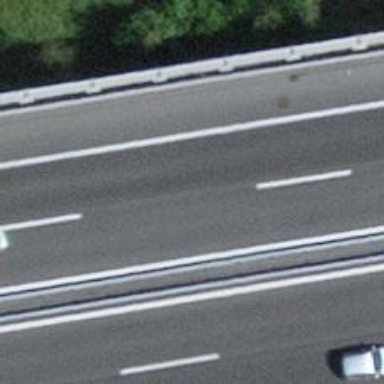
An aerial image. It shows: Bridge over motorway.